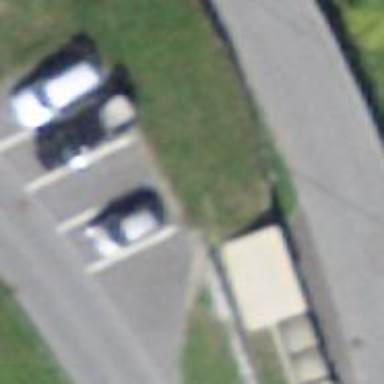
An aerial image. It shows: Street side parking area.